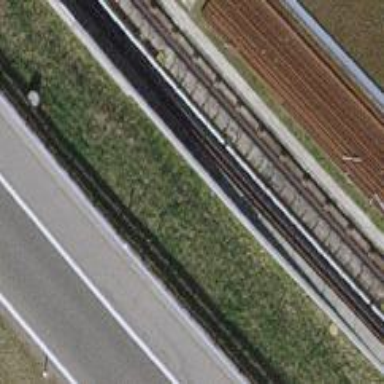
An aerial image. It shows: Yard with one electrified rail track.